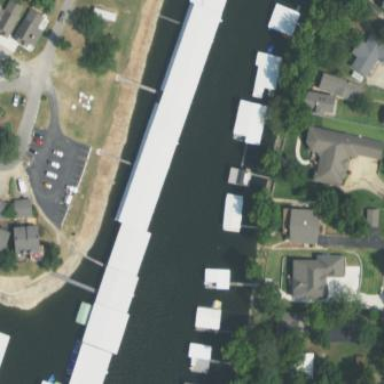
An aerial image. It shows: Building used for boat storage.